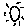
Label: sun